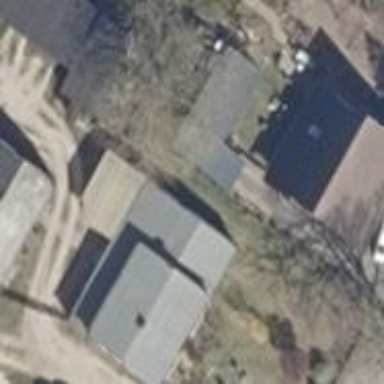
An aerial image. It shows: Detached building with gabled roof.